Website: lowes
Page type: payment
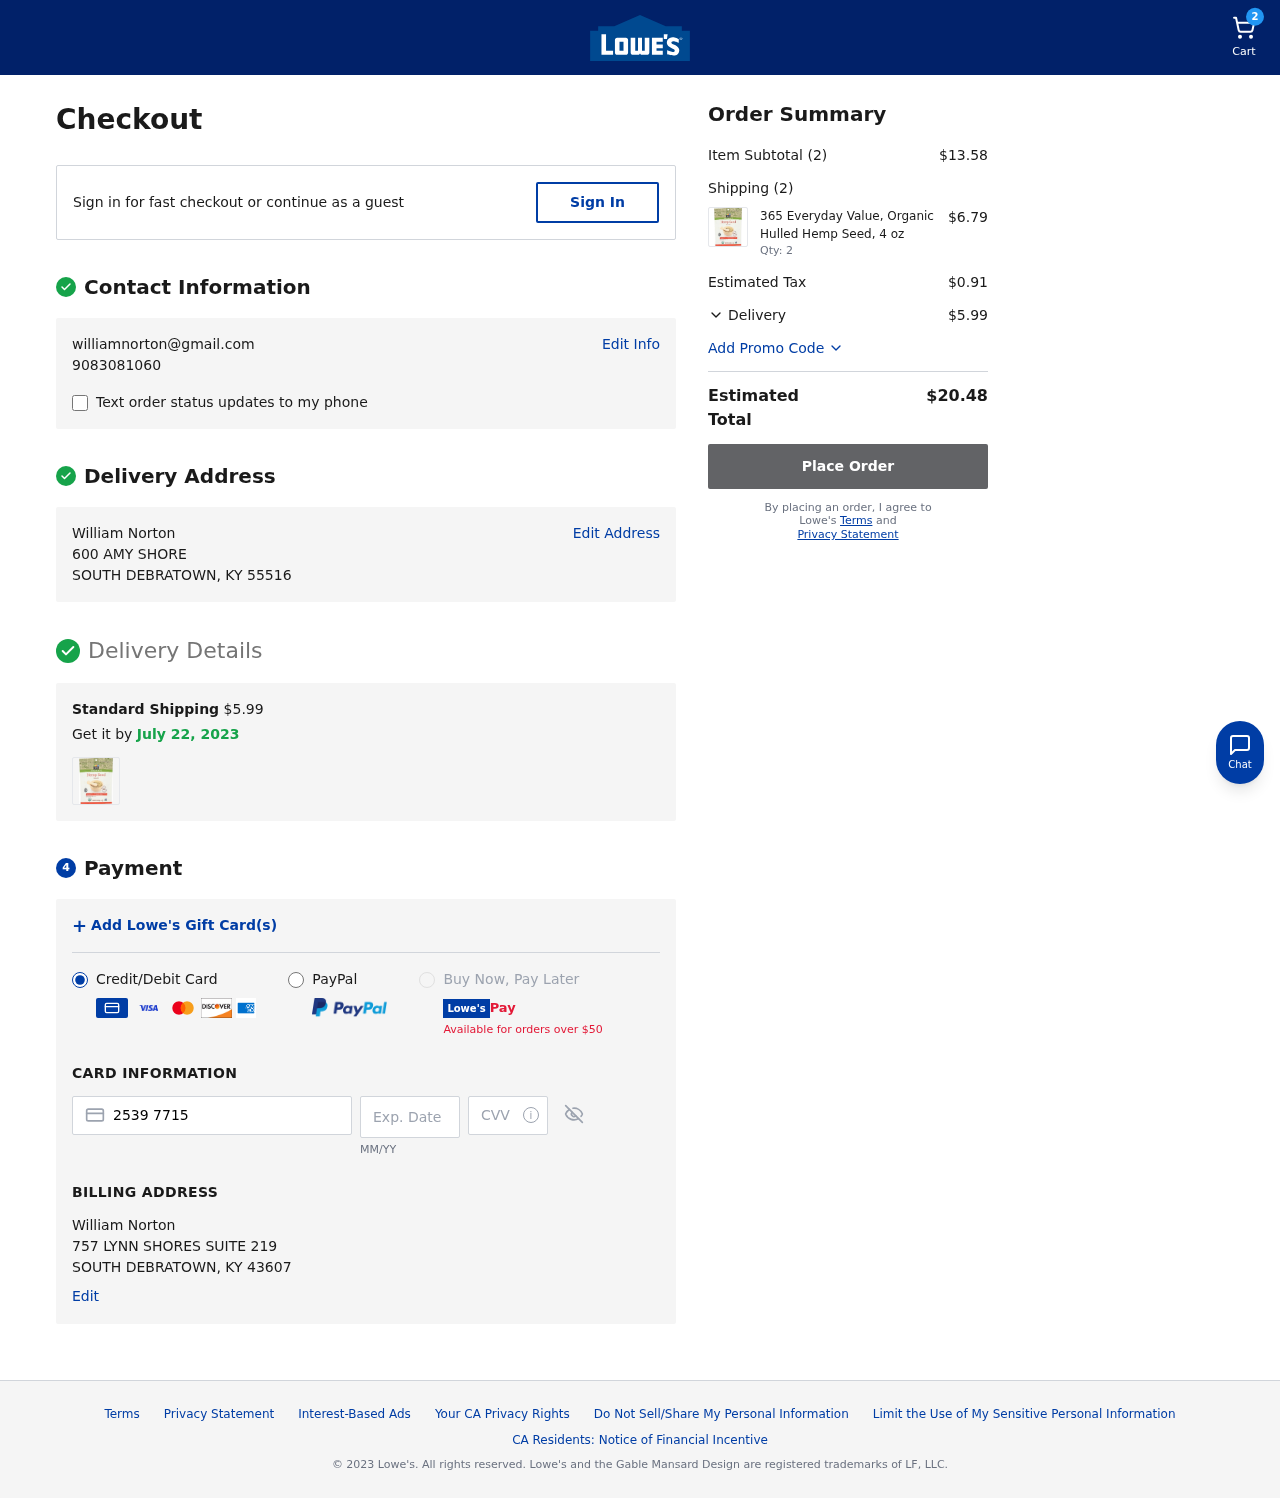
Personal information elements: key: PII_CARD_CVV
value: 962
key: PII_CARD_EXPIRY
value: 12/30
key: PII_CARD_NUMBER
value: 2539 7715 3741 2241
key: PII_CITY_STATE_ZIP2
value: SOUTH DEBRATOWN, KY 43607
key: PII_EMAIL
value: williamnorton@gmail.com
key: PII_FULLNAME
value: William Norton
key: PII_FULLNAME2
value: William Norton
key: PII_PHONE
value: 9083081060
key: PII_STREET
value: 600 AMY SHORE
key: PII_STREET2
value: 757 LYNN SHORES SUITE 219
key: PII_CITY_STATE_ZIP
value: SOUTH DEBRATOWN, KY 55516
Product elements: key: PRODUCT1_NAME
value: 365 Everyday Value, Organic Hulled Hemp Seed, 4 oz
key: PRODUCT1_PRICE
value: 6.79
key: PRODUCT1_QUANTITY
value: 2
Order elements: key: ORDER_NUM_ITEMS
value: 2
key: ORDER_SHIPPING_COST
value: $5.99
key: ORDER_DELIVERY_DATE
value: July 22, 2023
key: ORDER_SUBTOTAL
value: $13.58
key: ORDER_NUM_ITEMS2
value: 2
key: ORDER_TAX
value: $0.91
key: ORDER_SHIPPING_COST2
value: $5.99
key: ORDER_TOTAL
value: $20.48